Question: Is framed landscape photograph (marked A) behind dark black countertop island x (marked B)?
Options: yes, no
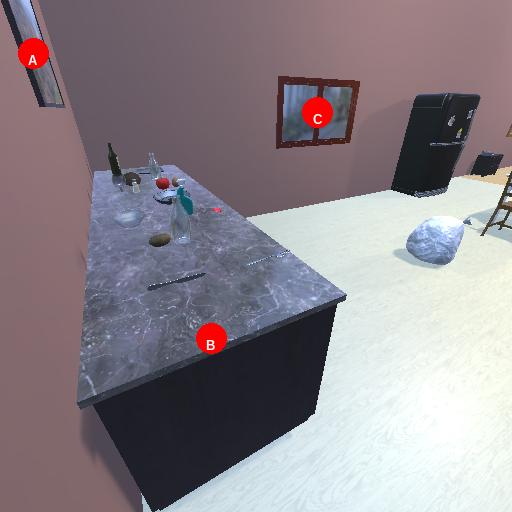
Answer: yes